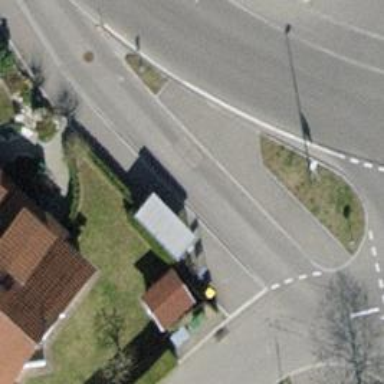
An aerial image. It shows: Public transport stop position.